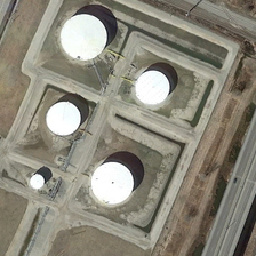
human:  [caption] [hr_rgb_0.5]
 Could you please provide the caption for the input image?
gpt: Five white cylindrical buildings of different sizes.

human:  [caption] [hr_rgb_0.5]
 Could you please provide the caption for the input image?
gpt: The picture shows cement road and ground.

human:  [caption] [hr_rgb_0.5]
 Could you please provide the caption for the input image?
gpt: The picture shows cement road and soil.

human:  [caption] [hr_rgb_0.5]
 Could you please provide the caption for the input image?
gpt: Five white cylindrical buildings of different sizes.

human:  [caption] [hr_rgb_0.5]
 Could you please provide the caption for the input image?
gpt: The picture is cement road and ground.